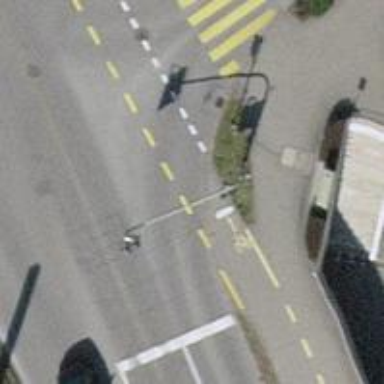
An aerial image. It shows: Road with traffic signals.